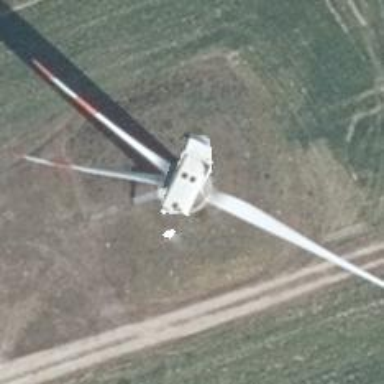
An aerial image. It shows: Wind turbine power generator.